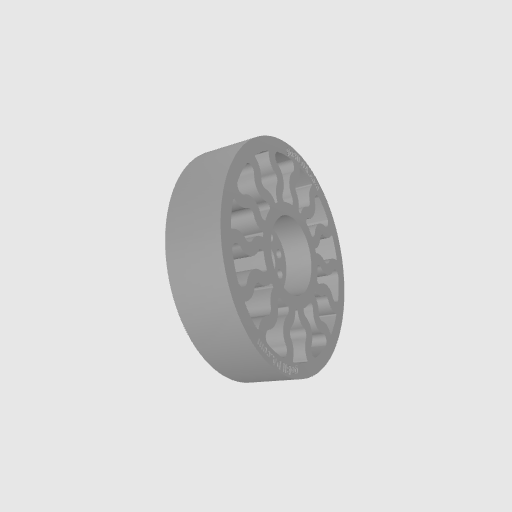
Part: GeckoWheel96OD